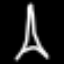
Label: The Eiffel Tower